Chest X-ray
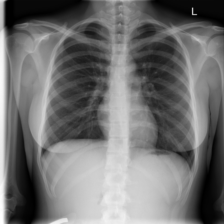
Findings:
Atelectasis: negative
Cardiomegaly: negative
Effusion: negative
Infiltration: negative
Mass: negative
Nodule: negative
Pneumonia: negative
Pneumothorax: negative
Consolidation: negative
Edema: negative
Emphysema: negative
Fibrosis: negative
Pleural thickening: negative
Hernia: negative